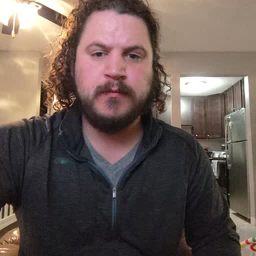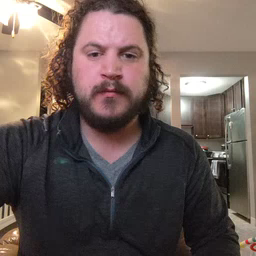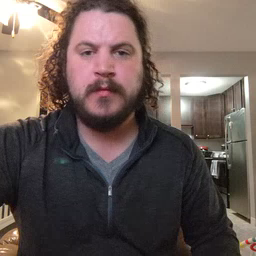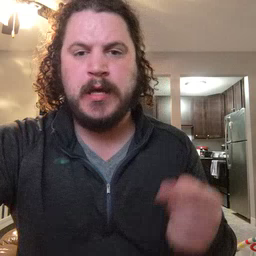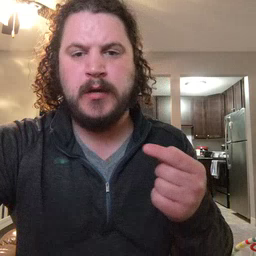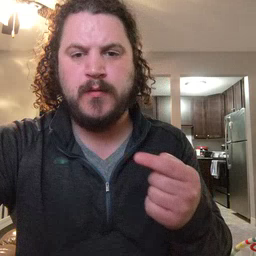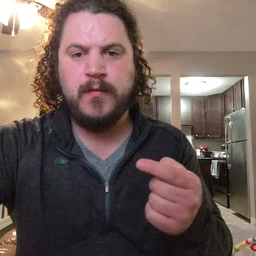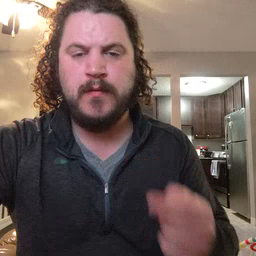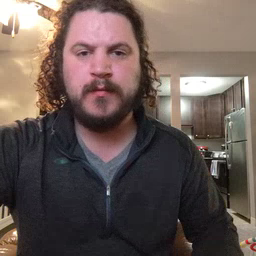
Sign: owie